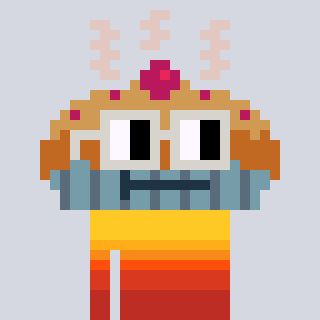
a pixel art character with square light gray glasses, a pie-shaped head and a blue-colored body on a cool background